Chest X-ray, PA view. Patient: 36 years old, sex M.
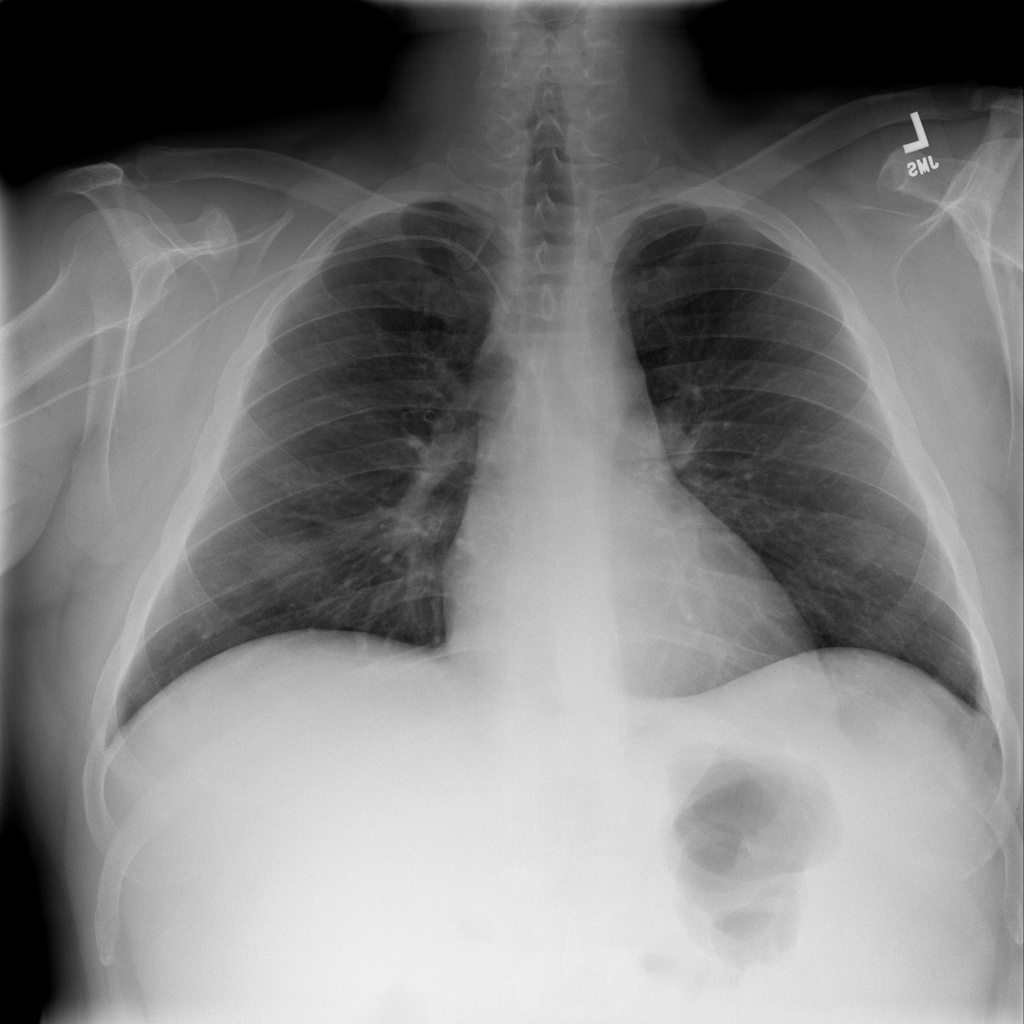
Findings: No Finding